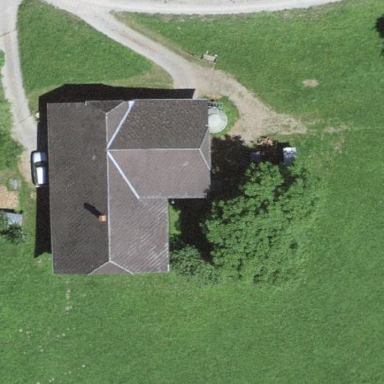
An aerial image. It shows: Farm building.